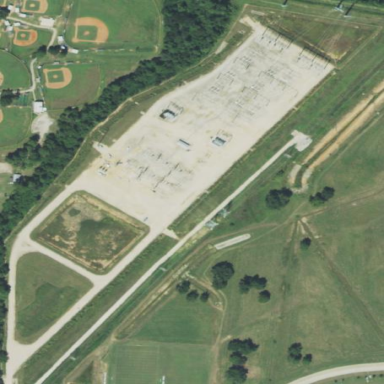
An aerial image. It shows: Outdoor power substation. The substation is at the transmission level. It is surrounded by fence.